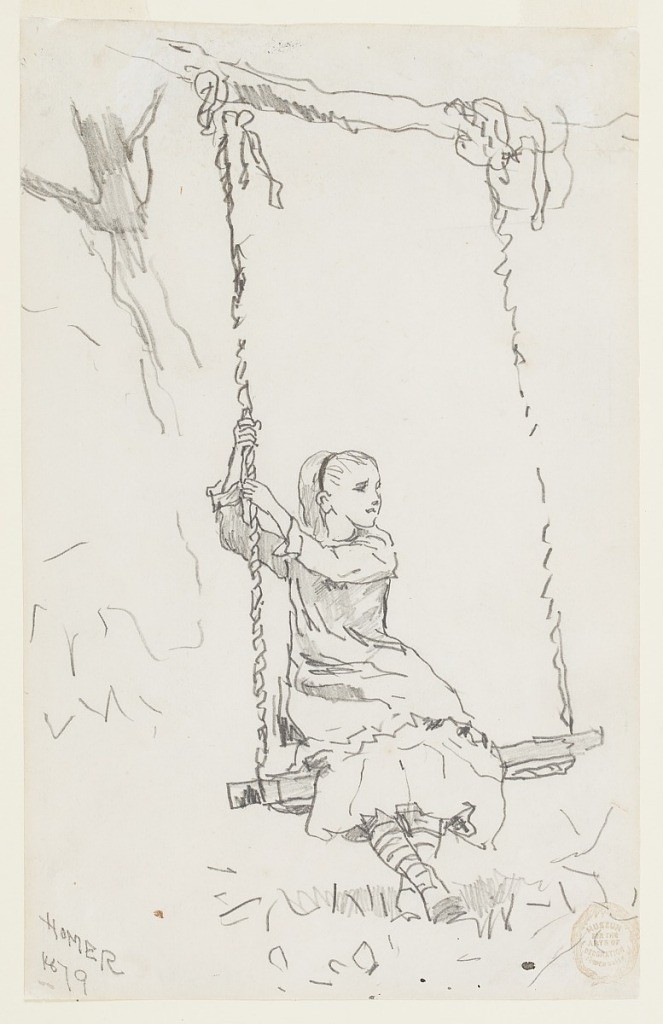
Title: Girl on a Swing
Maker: Winslow Homer, American, 1836–1910
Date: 1879
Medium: Graphite on off-white wove paper
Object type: Drawing
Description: Vertical view of a girl seated on a swing, hung from the branch of a tree, looking to her left and holding with both hands the rope on her right.